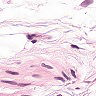
Metastatic tissue present: no